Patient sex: M
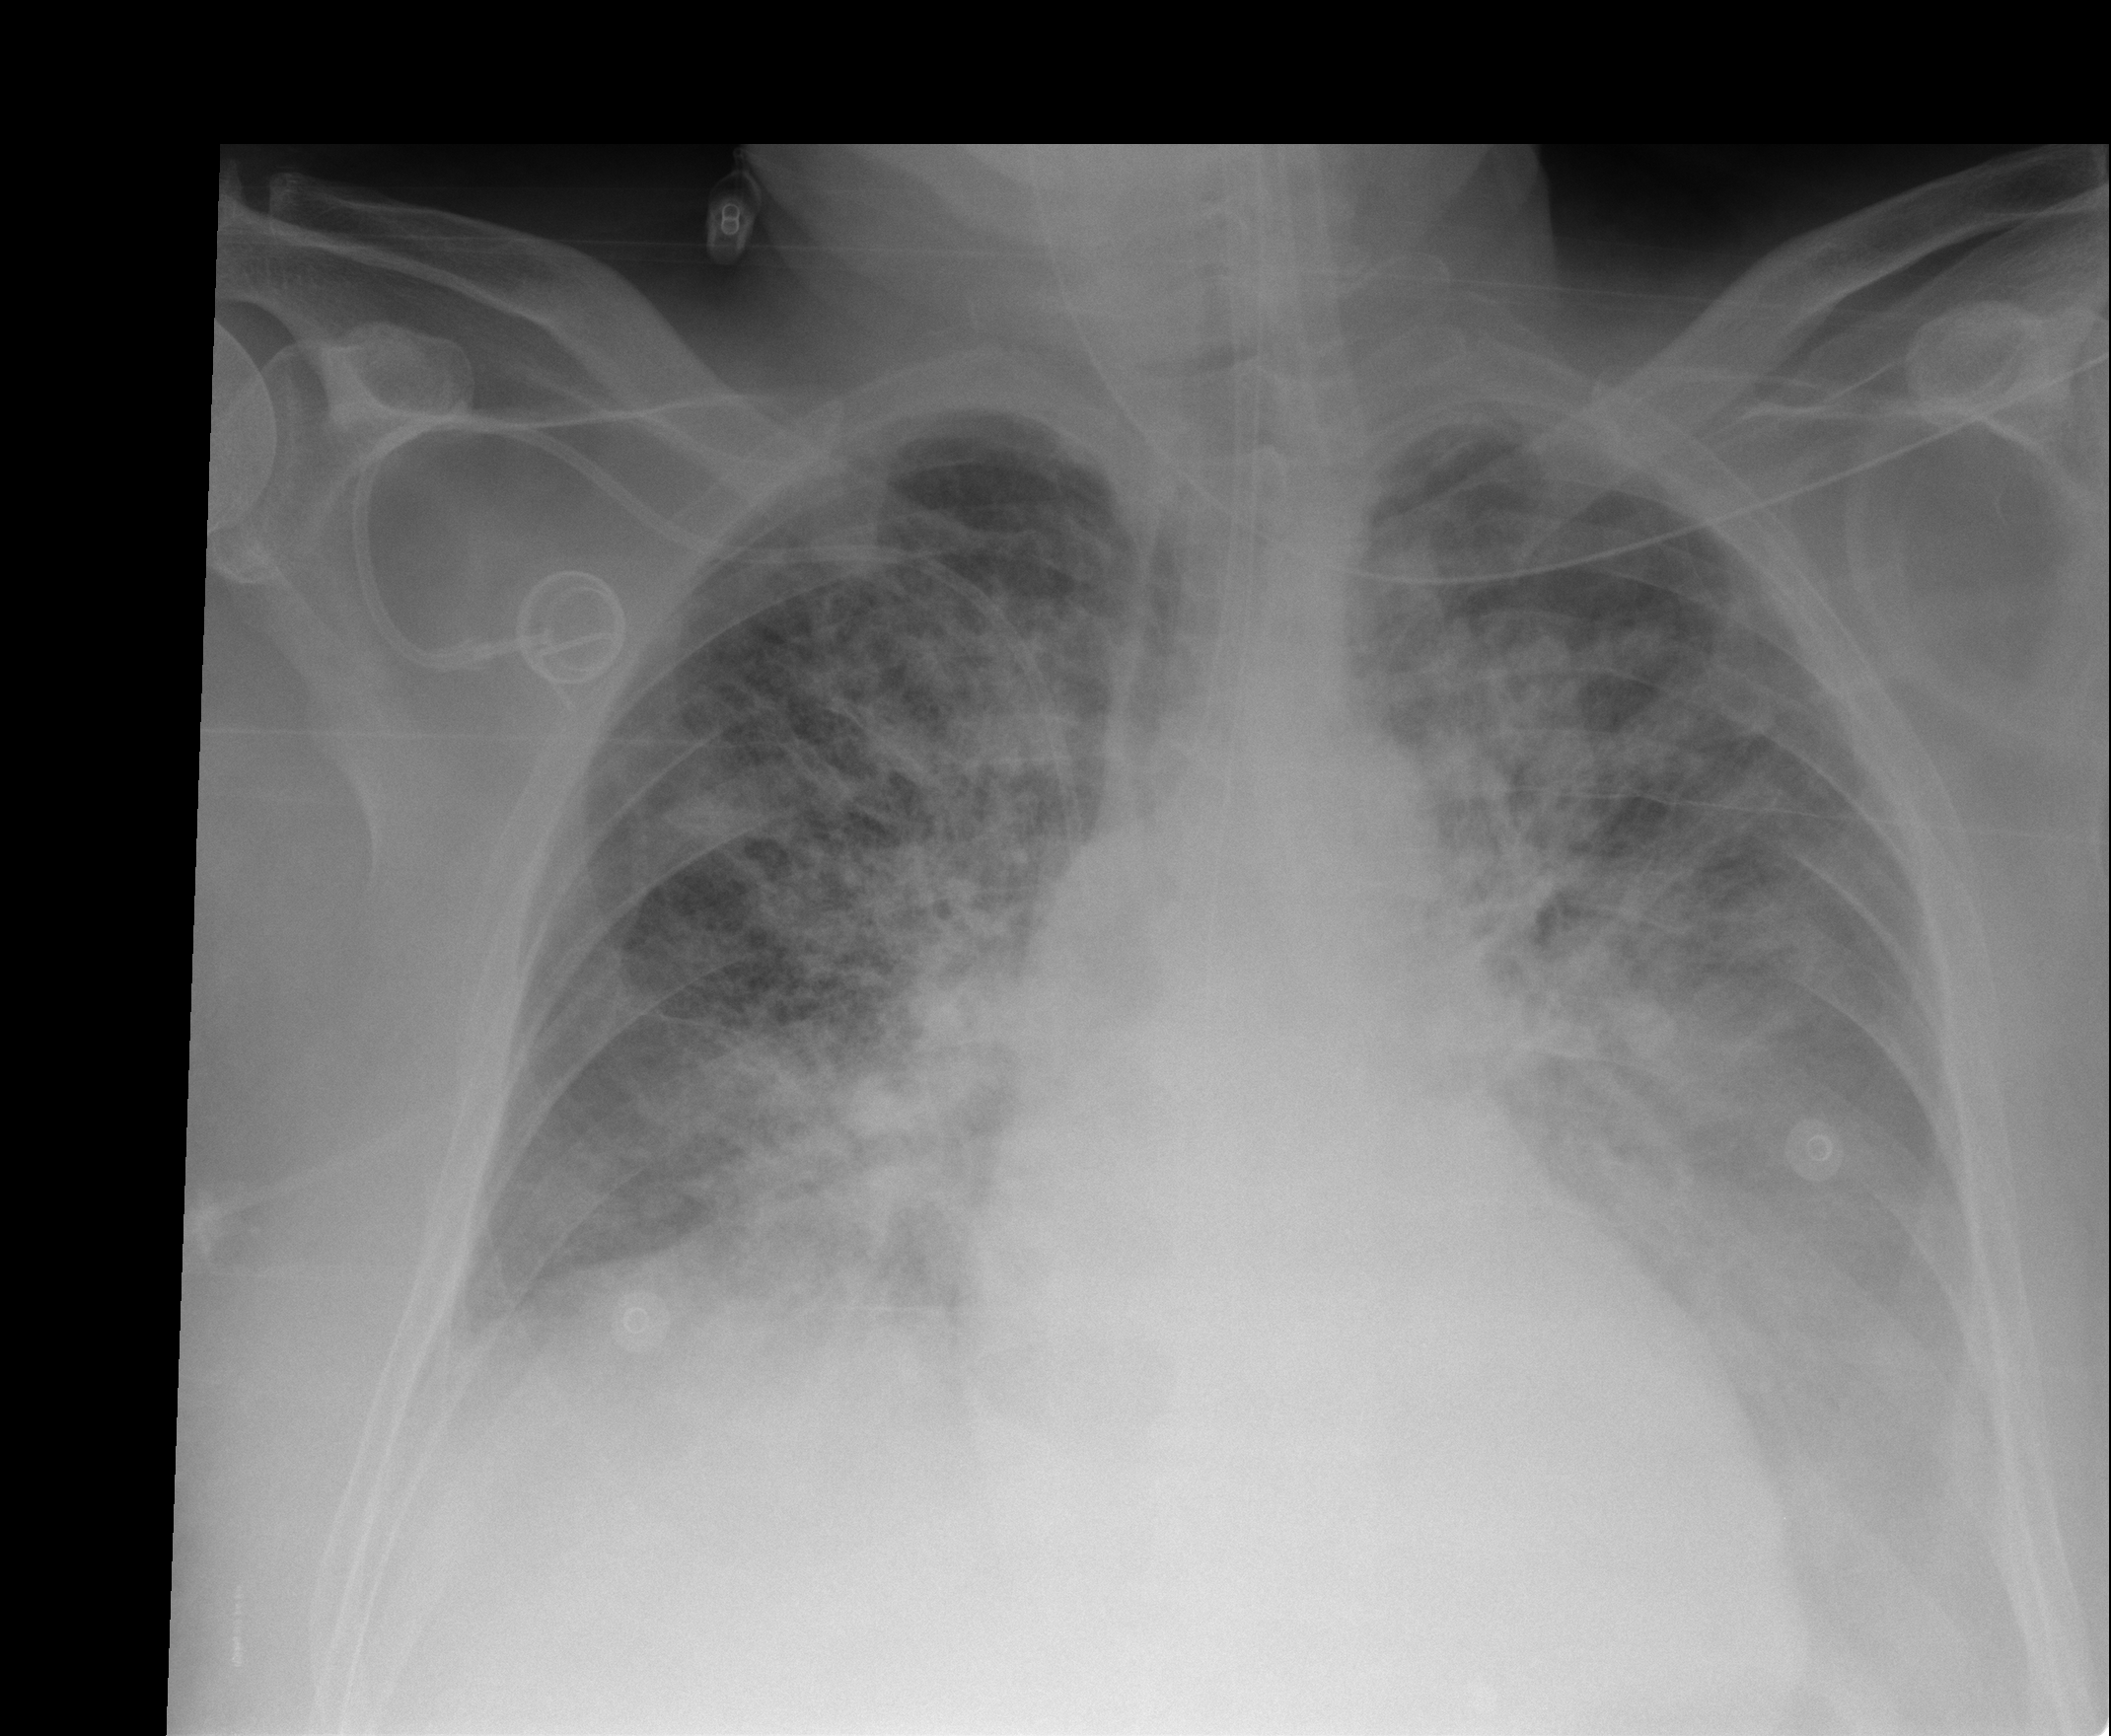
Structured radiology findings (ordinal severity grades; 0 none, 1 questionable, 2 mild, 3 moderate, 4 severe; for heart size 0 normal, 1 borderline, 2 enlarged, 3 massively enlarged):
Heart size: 0
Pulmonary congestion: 4
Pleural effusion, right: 2
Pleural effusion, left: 3
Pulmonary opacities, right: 2
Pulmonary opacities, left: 2
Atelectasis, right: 3
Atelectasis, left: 3